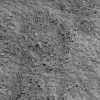
Atmospheric dust classification: not_dusty